Question: I have written a stored procedure, & to execute this procedure I need to pass a IN parameter whose data-type is 'DATE'.
Now I will tell about my IN parameter in short.
Suppose I want see the attendance of 'December 2011' , then I need to pass 'IN' parameter as "Previous_month_of_last_date" which is '2011-11-30'. Then my procedure executes and gives me whole December months attendance details.
Hope so you are still with me.
Now here comes my question.
I have provided user below GUI.
So user will select here 'year' & 'month', Suppose he want see 'December 2011' report, then he will select '2011' as year and 'December' as month as Input.
Now I want to write a JavaScript code who will take both these 'year' and 'month' as input and will convert this year and month in "Previous_month's_last_date " format e.g '2011-11-30' for '2011 December Report'.
So how should I need to write a script to pass correct input to my procedure.
Any suggestions will be helpful.
This is my stored procedure.
'''
DELIMITER $$
USE 'Sample'$$
DROP PROCEDURE IF EXISTS 'Test'$$
CREATE DEFINER='Sample'@'%' PROCEDURE 'Test'(IN month_last_date DATE)
BEGIN
SELECT
users.id AS Id,
users.first_name AS Employee,cl_territories.name AS Territory,
CASE MAX(CASE WHEN DATE_FORMAT(main.cdate,'%d')='01' THEN main.task
WHEN DATE_FORMAT(DATE_ADD(month_last_date, INTERVAL 1 DAY),'%W')='SUNDAY' THEN 0
WHEN main.cdate IS NULL THEN -1
ELSE -2 END)
WHEN -1 THEN 'NA'
WHEN 0 THEN 'S'
WHEN 1 THEN 'Y'
WHEN 2 THEN 'C'
WHEN 3 THEN 'S1'
WHEN 4 THEN 'P'
WHEN 5 THEN 'M'
WHEN 6 THEN 'H'
WHEN 7 THEN 'L'
END Day1,
CASE MAX(CASE WHEN DATE_FORMAT(main.cdate,'%d')='02' THEN main.task
WHEN DATE_FORMAT(DATE_ADD(month_last_date, INTERVAL 2 DAY),'%W') ='SUNDAY' THEN 0
WHEN main.cdate IS NULL THEN -1
ELSE -2 END)
WHEN -1 THEN 'NA'
WHEN 0 THEN 'S'
WHEN 1 THEN 'Y'
WHEN 2 THEN 'C'
WHEN 3 THEN 'S1'
WHEN 4 THEN 'P'
WHEN 5 THEN 'M'
WHEN 6 THEN 'H'
WHEN 7 THEN 'L'
END Day2,
.
.
. # upt o 31 days
CASE MAX(CASE WHEN DATE_FORMAT(main.cdate,'%d')='31' THEN main.task
WHEN DATE_FORMAT(DATE_ADD(month_last_date, INTERVAL 31 DAY),'%W')='SUNDAY' THEN 0
WHEN main.cdate IS NULL THEN -1
ELSE -2 END)
WHEN -1 THEN 'NA'
WHEN 0 THEN 'S'
WHEN 1 THEN 'Y'
WHEN 2 THEN 'C'
WHEN 3 THEN 'S1'
WHEN 4 THEN 'P'
WHEN 5 THEN 'M'
WHEN 6 THEN 'H'
WHEN 7 THEN 'L'
END Day31
FROM
users LEFT JOIN users_cstm
ON users.id=users_cstm.id_c
LEFT JOIN cl_territories
ON users_cstm.cl_territories_id1_c=cl_territories.id
LEFT JOIN
(
SELECT DATE_FORMAT(cl_doctor_call.date_entered,'%Y-%m-%d')AS cdate,
cl_doctor_call.created_by AS emp,
1 task
FROM
cl_doctor_call
WHERE
DATE_FORMAT(cl_doctor_call.date_entered,'%Y-%m-%d')>month_last_date AND
DATE_FORMAT(cl_doctor_call.date_entered,'%Y-%m-%d')<=DATE_ADD(month_last_date, INTERVAL 30 DAY)
UNION ALL
SELECT
DATE_FORMAT(cl_chemist_call.date_entered,'%Y-%m-%d') AS cdate,
cl_chemist_call.created_by AS emp,
2 task
FROM
cl_chemist_call
WHERE
DATE_FORMAT(cl_chemist_call.date_entered,'%Y-%m-%d')>month_last_date AND
DATE_FORMAT(cl_chemist_call.date_entered,'%Y-%m-%d')<=DATE_ADD(month_last_date, INTERVAL 30 DAY)
UNION ALL
SELECT
DATE_FORMAT(cl_stockist_call_cstm.calldate_c,'%Y-%m-%d') AS cdate,
cl_stockist_call.created_by AS emp,
3 task
FROM
cl_stockist_call LEFT JOIN cl_stockist_call_cstm
ON cl_stockist_call.id=cl_stockist_call_cstm.id_c
WHERE
DATE_FORMAT(cl_stockist_call_cstm.calldate_c,'%Y-%m-%d')> month_last_date AND
DATE_FORMAT(cl_stockist_call_cstm.calldate_c,'%Y-%m-%d')<=DATE_ADD(month_last_date, INTERVAL 30 DAY)
UNION ALL
SELECT DATE_FORMAT(cl_product_pramotional_call.date_entered,'%Y-%m-%d') AS cdate,
cl_product_pramotional_call.created_by AS emp,
4 task
FROM cl_product_pramotional_call
WHERE
DATE_FORMAT(cl_product_pramotional_call.date_entered,'%Y-%m-%d')>month_last_date AND
DATE_FORMAT(cl_product_pramotional_call.date_entered,'%Y-%m-%d')<=DATE_ADD(month_last_date, INTERVAL 30 DAY)
UNION ALL
SELECT DATE_FORMAT(meetings.date_start,'%Y-%m-%d') AS cdate,
meetings.created_by AS emp,
5 task
FROM meetings
WHERE
DATE_FORMAT(meetings.date_start,'%Y-%m-%d')> month_last_date AND
DATE_FORMAT(meetings.date_start,'%Y-%m-%d') <= DATE_ADD(month_last_date, INTERVAL 30 DAY)
UNION ALL
SELECT DATE_FORMAT(cl_holidays_structures.holiday_date,'%Y-%m-%d') AS cdate,
users.id AS emp,
6 task
FROM users LEFT JOIN users_cstm
ON users.id=users_cstm.id_c
LEFT JOIN cl_states
ON users_cstm.cl_states_id1_c=cl_states.id
LEFT JOIN cl_holidays_structures
ON cl_holidays_structures.cl_states_id_c=users_cstm.cl_states_id1_c
WHERE
DATE_FORMAT(cl_holidays_structures.holiday_date,'%Y-%m-%d')> month_last_date AND
DATE_FORMAT(cl_holidays_structures.holiday_date,'%Y-%m-%d') <= DATE_ADD(month_last_date, INTERVAL 30 DAY)
UNION ALL
SELECT cl_leave_management_cstm.from_date_c+ INTERVAL td.days DAY cdate,
users.id AS emp,
7 task
FROM
cl_leave_management LEFT JOIN cl_leave_management_cstm
ON cl_leave_management.id=cl_leave_management_cstm.id_c
LEFT JOIN users
ON cl_leave_management.created_by = users.id
JOIN temp_days td
ON DATEDIFF(cl_leave_management_cstm.to_date_c, cl_leave_management_cstm.from_date_c) >= td.days
WHERE DATE_FORMAT(cl_leave_management_cstm.from_date_c,'%Y-%m-%d')> month_last_date AND
DATE_FORMAT(cl_leave_management_cstm.from_date_c,'%Y-%m-%d')<=DATE_ADD(month_last_date, INTERVAL 30 DAY) AND
cl_leave_management_cstm.status_c='Approved'
)AS main
ON main.emp = users.id
WHERE DATE_FORMAT(users.date_entered,'%Y-%m-%d')<= month_last_date
GROUP BY users.id ;
END$$
DELIMITER ;
'''
And This is my SP's Sample Output
'''
Employee Year Month 1 2 3 4 5 6 7....
John 2011 December Y Y Y H Y L S....
Jenny 2011 December Y Y Y Y Y M S....
.
.
.
all employees with all, these columns
'''
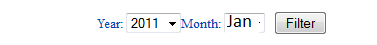
Answer: I've created a fiddle <URL>.
'''
<form method="post" action="#" onsubmit="return false">
<select id="year">
<option value="2008">2008</option>
<option value="2009">2009</option>
<option value="2010">2010</option>
<option value="2011">2011</option>
<option value="2012">2012</option>
</select>
<select id="month">
<option value="1">Jan</option>
<option value="2">Feb</option>
<option value="3">Mar</option>
<option value="4">Apr</option>
<option value="5">May</option>
<option value="6">Jun</option>
<option value="7">Jul</option>
<option value="8">Aug</option>
<option value="9">Sep</option>
<option value="10">Oct</option>
<option value="11">Nov</option>
<option value="12">Dec</option>
</select>
<button id="filter" onclick="doFilter()">Filter</button>
'''
'''
function doFilter()
{
var theMonth = document.getElementById('month').value;
var theYear = document.getElementById('year').value;
var d = new Date(theYear, (theMonth - 1), 0);
var theDate=d.getFullYear()+" "+(d.getMonth()+1)+" "+d.getDate();
alert(theDate);
}
'''